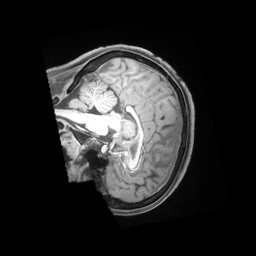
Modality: T1w
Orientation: sagittal
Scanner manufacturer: siemens
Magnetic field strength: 3 T
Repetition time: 2.53 s
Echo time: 0.00169 s